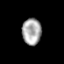
Tissue: prostate
Cell type: T cells
Senescence score: 0.6888
Nuclear area (px): 503
Mean DAPI intensity: 166.893